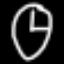
Label: clock